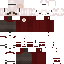
A female human skin with dark skin, wearing brown helmet dressed in a red robe top and brown pants, featuring a closed mouth.